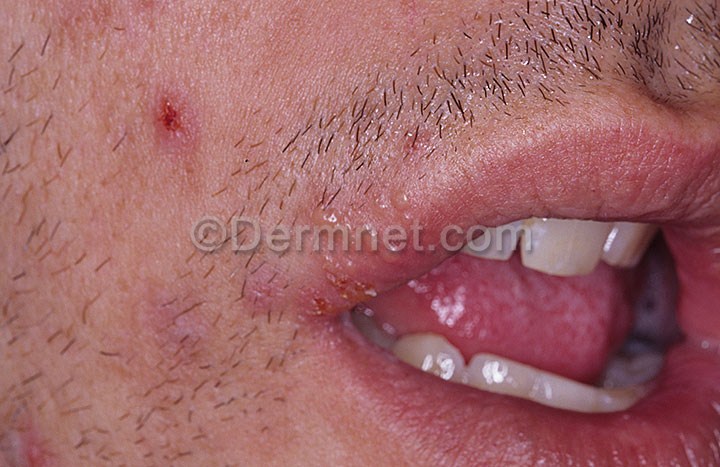
Disease: Warts Molluscum and other Viral Infections